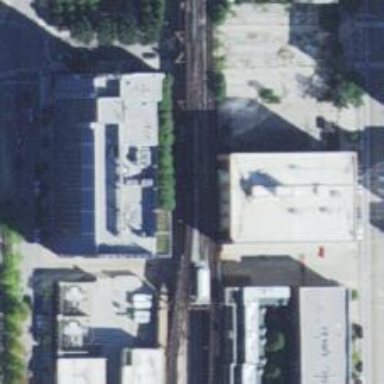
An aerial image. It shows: Railroad crossover.